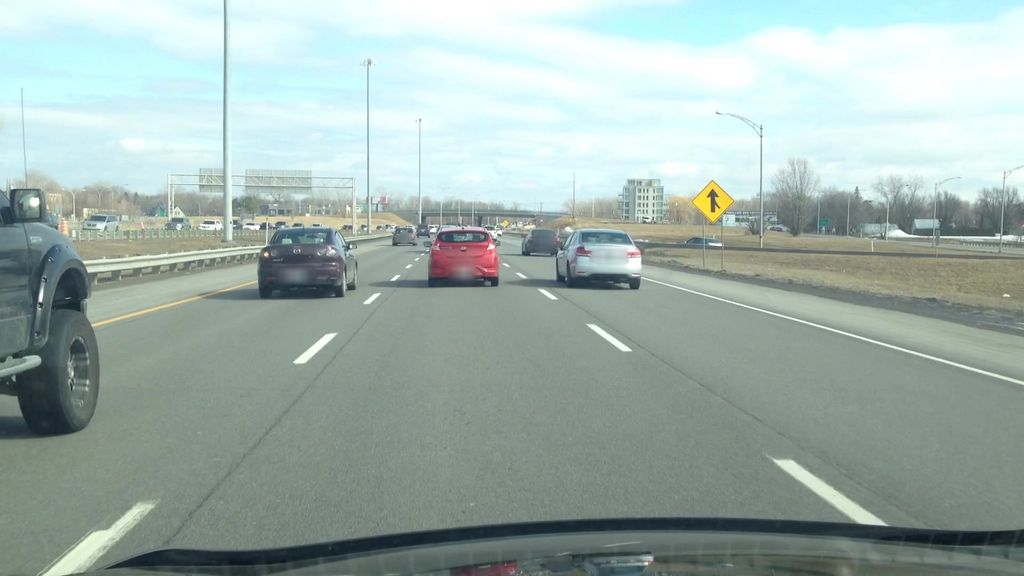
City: montreal